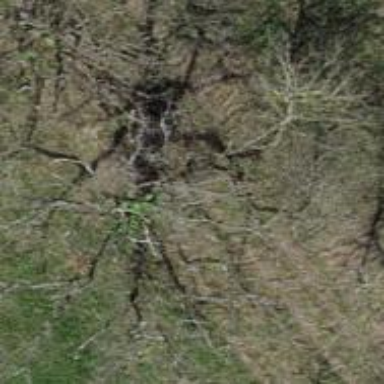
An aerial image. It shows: Single tag "natural: tree."